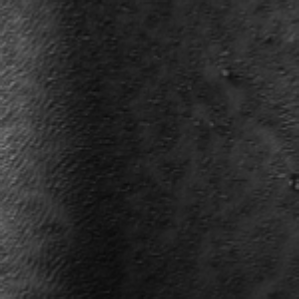
Label: frost